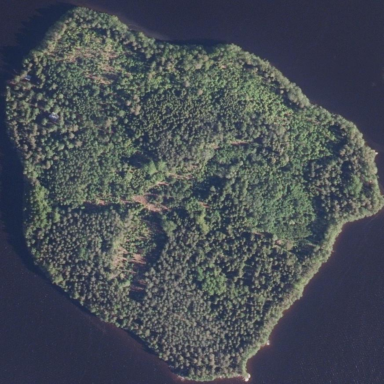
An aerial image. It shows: Islet covered with woodland.